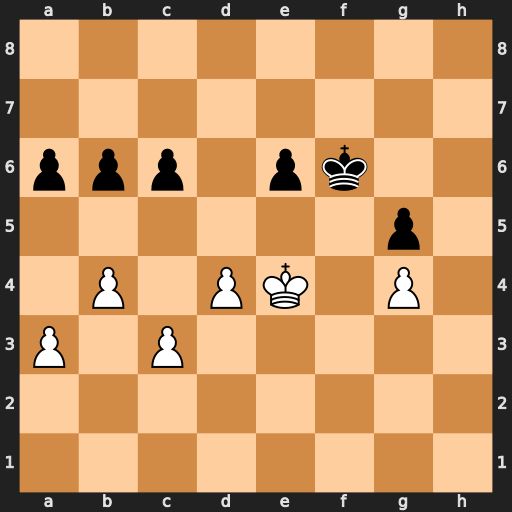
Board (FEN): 8/8/ppp1pk2/6p1/1P1PK1P1/P1P5/8/8
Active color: w
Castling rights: -
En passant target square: -
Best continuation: c4 b5 d5 bxc4 dxc6